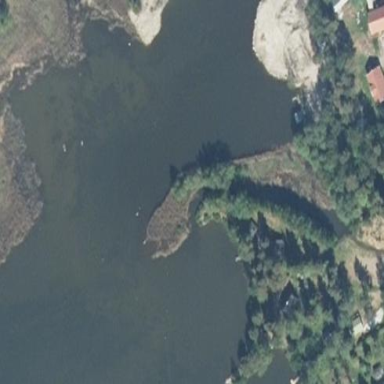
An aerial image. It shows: Islet.